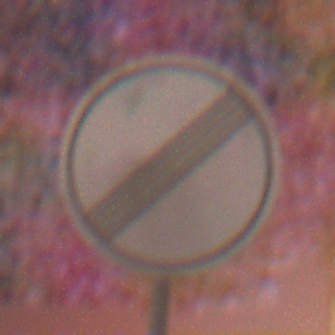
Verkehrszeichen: EndeSaemtlicherBegrenzungen
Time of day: Night
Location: Outdoor (Nature)
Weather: Clear
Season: NotSpecified
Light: Natural